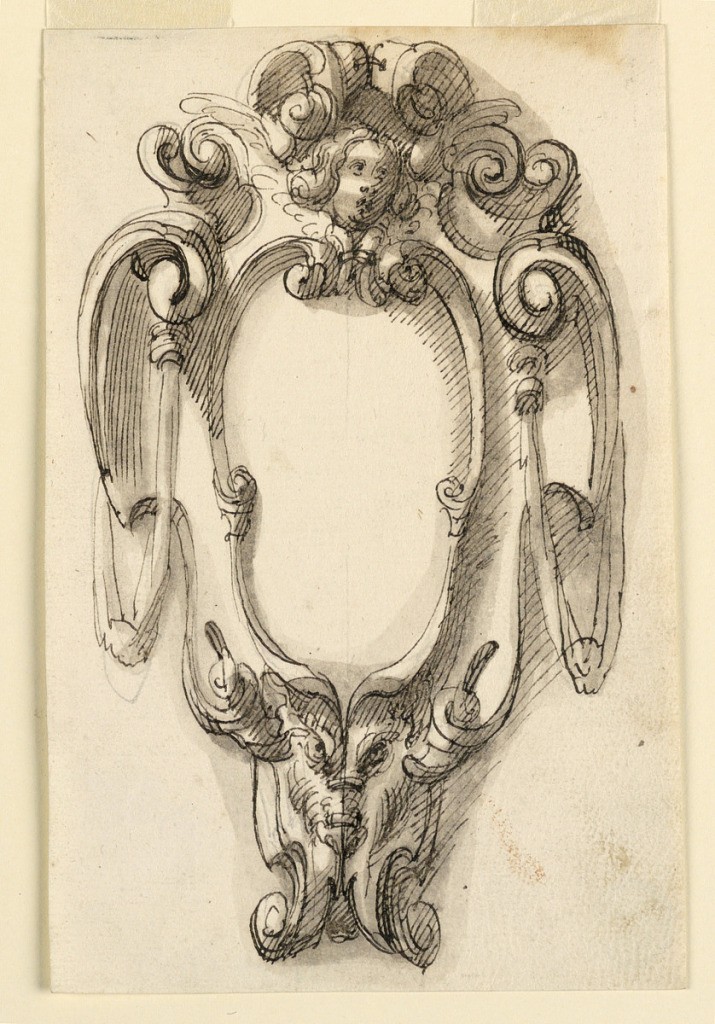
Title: Drawing
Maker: Leonardo Scaglia, French, active Italy, 1640 – 1650
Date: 1820-1830
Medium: Pen, brush, bistre, grey water color. Paper
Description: Vertical rectangle. Scrollwork frame, with a cherub, above, in the center, obliquely shown, and with a fantastical animal's head in the center, below. Laterally are drapery festoons.